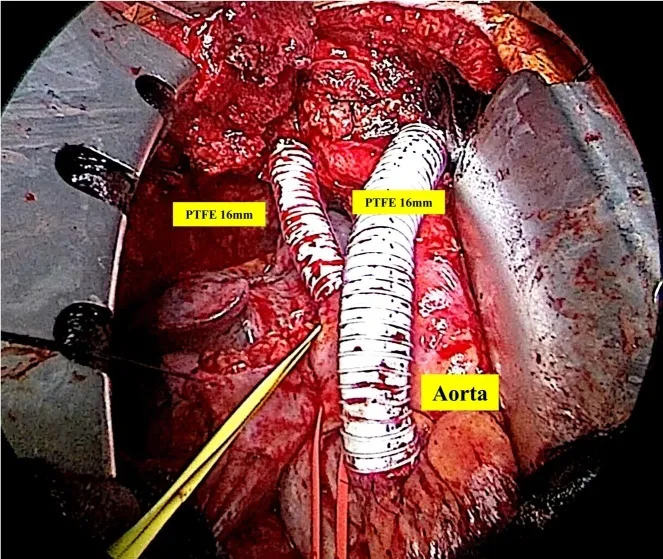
Operation findings showed that we achieved SVC replacement with PTFE conduits.
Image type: medical_photograph (other_medical_photograph)